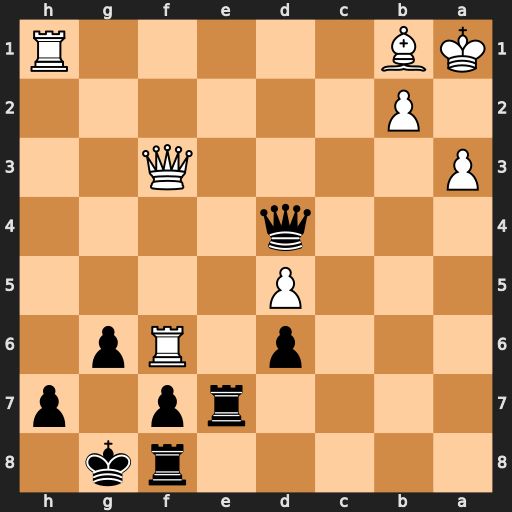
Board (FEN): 5rk1/4rp1p/3p1Rp1/3P4/3q4/P4Q2/1P6/KB5R
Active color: b
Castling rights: -
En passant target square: -
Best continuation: Re3 Rf4 Qe5 Re4 Rxf3 Rxe5 dxe5